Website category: university
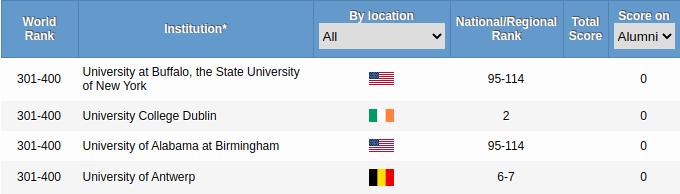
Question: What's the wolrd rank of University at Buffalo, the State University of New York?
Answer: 301-400

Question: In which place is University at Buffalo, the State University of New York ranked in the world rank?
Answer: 301-400

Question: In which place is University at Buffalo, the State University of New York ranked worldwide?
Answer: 301-400

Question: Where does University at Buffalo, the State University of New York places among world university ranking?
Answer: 301-400

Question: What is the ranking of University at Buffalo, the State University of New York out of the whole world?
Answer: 301-400

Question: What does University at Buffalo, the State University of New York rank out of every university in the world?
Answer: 301-400

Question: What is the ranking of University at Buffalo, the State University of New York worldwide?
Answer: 301-400

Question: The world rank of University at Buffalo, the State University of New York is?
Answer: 301-400

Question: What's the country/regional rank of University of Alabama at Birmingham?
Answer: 95-114

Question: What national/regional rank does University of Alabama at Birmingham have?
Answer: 95-114

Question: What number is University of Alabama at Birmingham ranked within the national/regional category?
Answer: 95-114

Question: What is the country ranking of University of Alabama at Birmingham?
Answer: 95-114

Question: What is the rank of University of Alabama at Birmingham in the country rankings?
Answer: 95-114

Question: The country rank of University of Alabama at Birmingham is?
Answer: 95-114

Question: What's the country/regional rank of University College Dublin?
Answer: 2

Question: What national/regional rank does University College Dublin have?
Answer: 2

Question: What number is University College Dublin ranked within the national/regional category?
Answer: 2

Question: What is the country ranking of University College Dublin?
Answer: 2

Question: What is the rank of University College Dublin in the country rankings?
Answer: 2

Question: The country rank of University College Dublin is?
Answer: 2

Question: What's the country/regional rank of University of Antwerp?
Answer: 6-7

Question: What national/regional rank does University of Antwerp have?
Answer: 6-7

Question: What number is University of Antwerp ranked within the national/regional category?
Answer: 6-7

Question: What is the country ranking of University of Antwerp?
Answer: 6-7

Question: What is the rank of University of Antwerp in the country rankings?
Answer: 6-7

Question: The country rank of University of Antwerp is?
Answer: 6-7

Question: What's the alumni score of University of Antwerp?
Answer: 0

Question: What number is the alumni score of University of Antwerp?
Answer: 0

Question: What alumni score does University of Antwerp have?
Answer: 0

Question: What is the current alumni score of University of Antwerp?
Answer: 0

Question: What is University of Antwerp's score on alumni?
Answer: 0

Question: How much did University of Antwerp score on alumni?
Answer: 0

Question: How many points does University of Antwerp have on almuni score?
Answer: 0

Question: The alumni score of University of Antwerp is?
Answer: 0